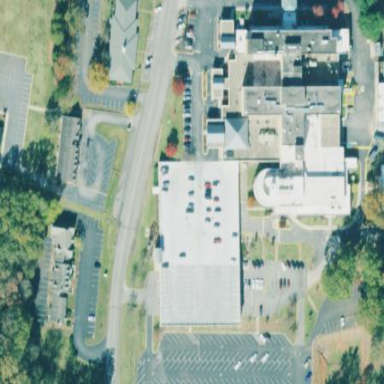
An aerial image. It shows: Hospital providing healthcare services.